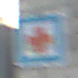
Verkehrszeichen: ErsteHilfe
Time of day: SunriseSunset
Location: Outdoor (Urban)
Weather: PartlyCloudy
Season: NotSpecified
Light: Natural